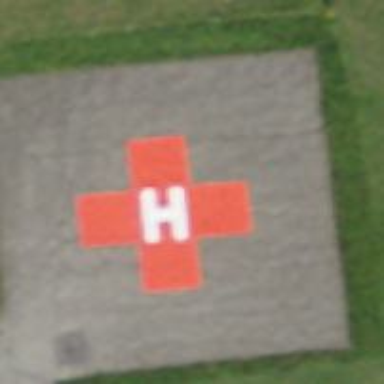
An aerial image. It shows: Image of helipad at airport.